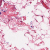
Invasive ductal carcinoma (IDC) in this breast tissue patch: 0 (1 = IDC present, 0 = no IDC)